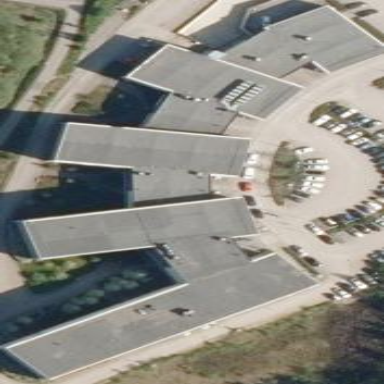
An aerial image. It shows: Office building.